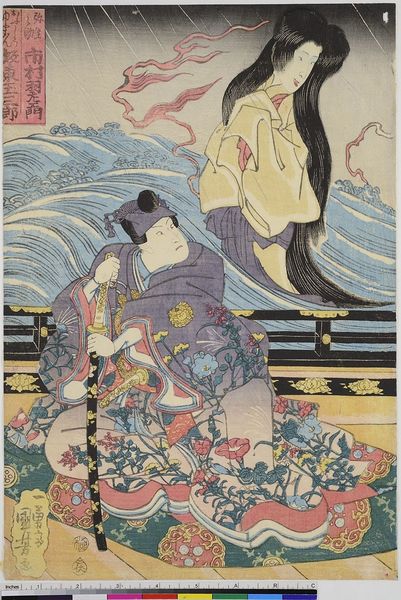
Titel: Die Schauspieler Ichimura Uzaemon als Yaonosuke und Bando Tamasaburo
Künstler: Utagawa Kuniyoshi
Standort: Hamburg
Institution: Museum für Kunst und Gewerbe Hamburg
Schlagwörter: mann, meer, blume, bunt, frau, zeichnung, boden, gewand, haare, boot, holzschnitt, schrift, welle, kutter, well, asien, druckgraphik, druckgrafik, schwert, säbel, gespenst, china, blitz, zeit, deck, schauspieler, farbholzschnitt, geist, schauspielerin, kimono, kabuki, edo, reproduktionen, blumenornamente, druckerzeugnisse, bodes